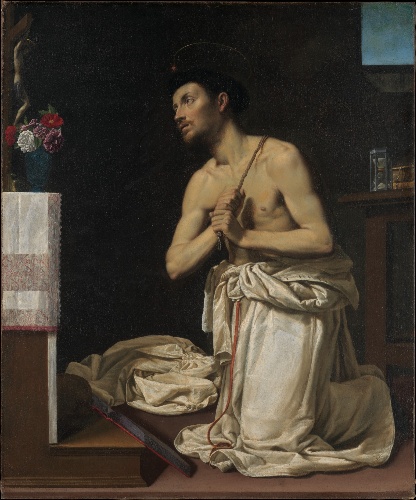
Title: Saint Dominic in Penitence
Artist: Filippo Tarchiani
Artist bio: Italian, Castello 1576–1645 Florence
Date: ca. 1607
Object type: Painting
Classification: Paintings
Medium: Oil on canvas
Dimensions: 52 x 43 in. (132.1 x 109.2 cm)
Department: European Paintings
Credit line: Gift of Brian J. Brille, 2015
Accession year: 2015
Repository: Metropolitan Museum of Art, New York, NY
Tags: Saints|Altars|Men